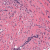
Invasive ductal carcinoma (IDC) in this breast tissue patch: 1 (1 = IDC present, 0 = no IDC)